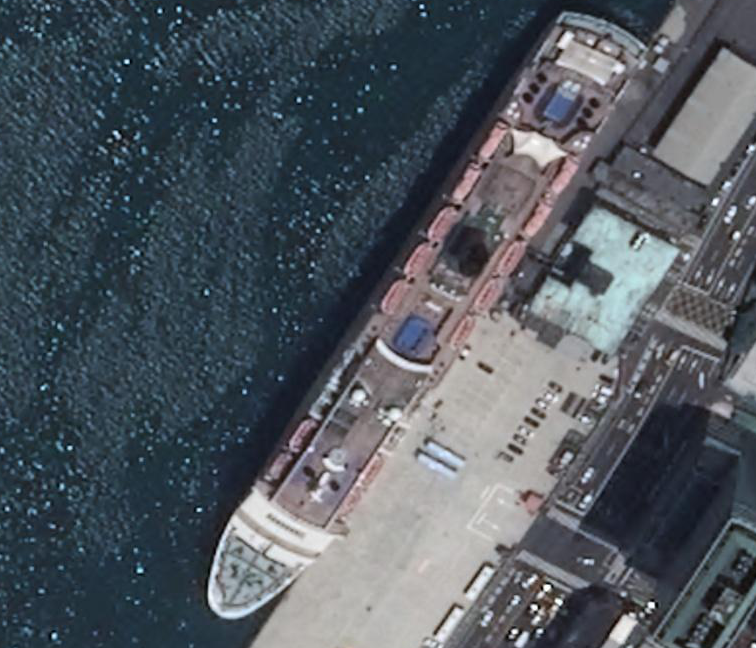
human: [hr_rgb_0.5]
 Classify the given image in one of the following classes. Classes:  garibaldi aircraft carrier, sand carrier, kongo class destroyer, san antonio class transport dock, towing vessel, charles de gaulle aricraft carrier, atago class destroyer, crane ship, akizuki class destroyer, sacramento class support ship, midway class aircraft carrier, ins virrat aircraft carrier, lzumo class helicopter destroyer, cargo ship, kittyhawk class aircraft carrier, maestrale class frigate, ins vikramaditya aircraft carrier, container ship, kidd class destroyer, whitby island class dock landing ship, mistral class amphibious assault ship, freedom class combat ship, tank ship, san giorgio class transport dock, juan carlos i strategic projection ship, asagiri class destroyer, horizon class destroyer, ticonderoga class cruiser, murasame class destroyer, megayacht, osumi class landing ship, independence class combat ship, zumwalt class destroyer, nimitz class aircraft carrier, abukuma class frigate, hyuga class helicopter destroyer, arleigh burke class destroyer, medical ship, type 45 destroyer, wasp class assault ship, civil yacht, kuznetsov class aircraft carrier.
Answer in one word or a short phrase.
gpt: Megayacht